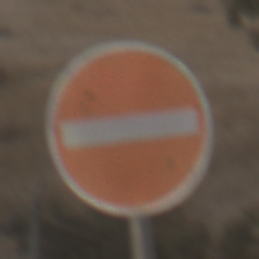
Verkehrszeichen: VerbotDerEinfahrt
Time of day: SunriseSunset
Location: Outdoor (RoadRail)
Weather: PartlyCloudy
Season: NotSpecified
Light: Natural